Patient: sex F, age 48
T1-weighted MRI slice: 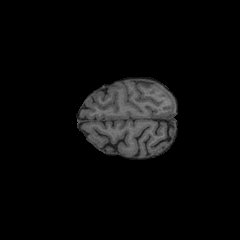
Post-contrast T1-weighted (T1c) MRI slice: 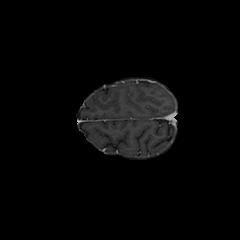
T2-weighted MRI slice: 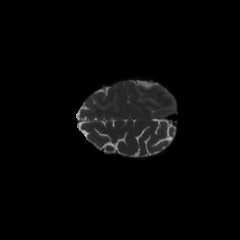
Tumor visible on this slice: yes
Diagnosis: Astrocytoma, IDH-mutant
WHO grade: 3